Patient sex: F
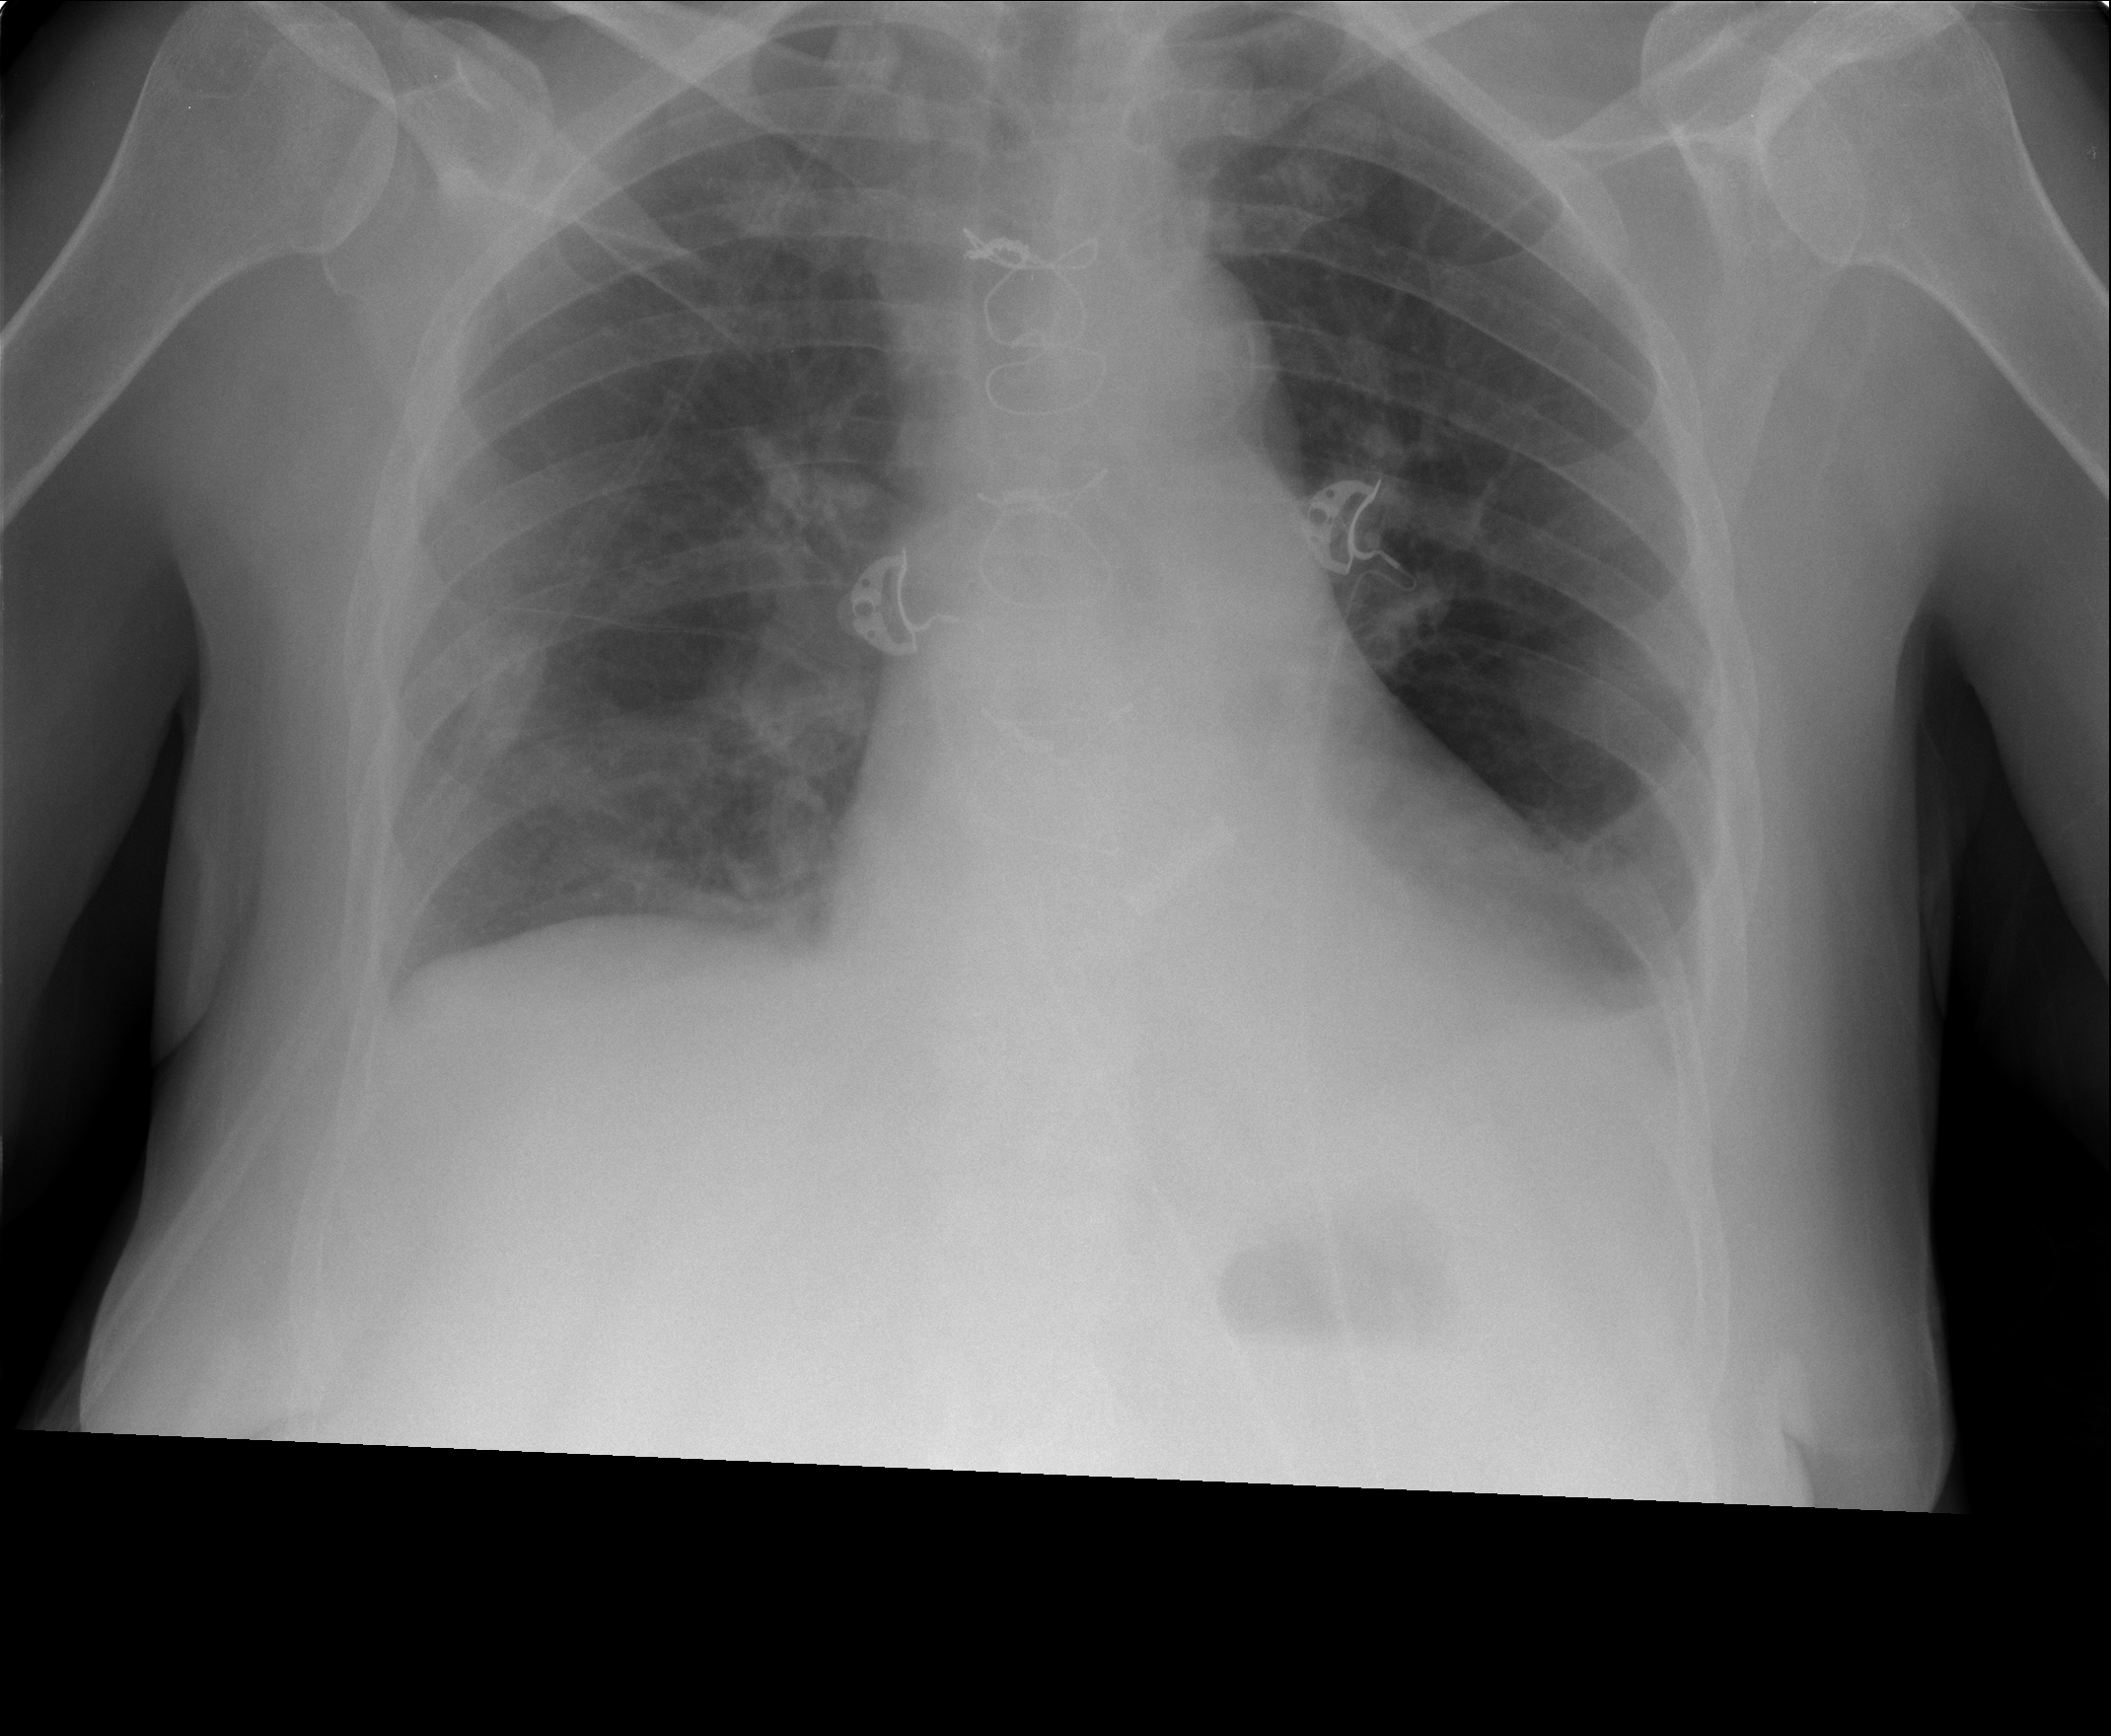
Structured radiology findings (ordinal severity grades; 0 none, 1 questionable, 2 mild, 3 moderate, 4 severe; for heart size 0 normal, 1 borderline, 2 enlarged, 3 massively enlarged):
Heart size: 0
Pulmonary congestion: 2
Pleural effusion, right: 0
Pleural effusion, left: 2
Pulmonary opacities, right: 0
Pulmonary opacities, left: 0
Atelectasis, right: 0
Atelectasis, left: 2